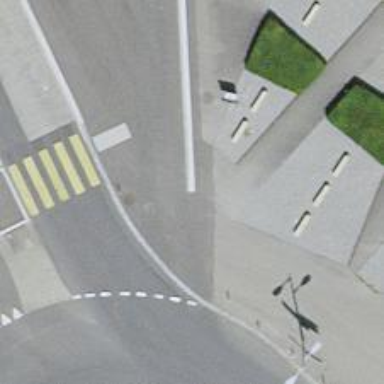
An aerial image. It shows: Kerb barrier.